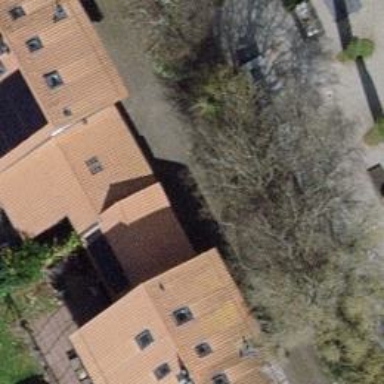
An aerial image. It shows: View of roof of building.